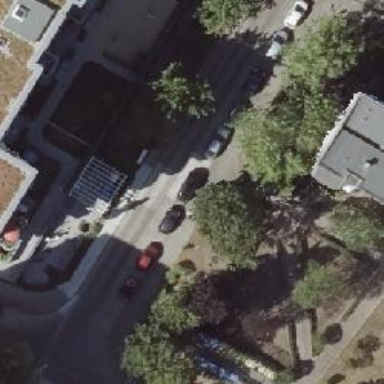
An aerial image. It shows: Residential concrete road with sidewalks on both sides.